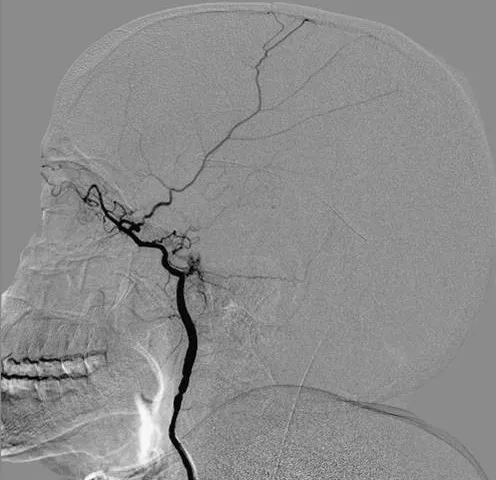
Selective injection in the left internal carotid artery on digital subtraction angiography showing the internal carotid artery terminating into the ophthalmic artery with no contribution to cerebral vasculature.
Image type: radiology (x_ray)